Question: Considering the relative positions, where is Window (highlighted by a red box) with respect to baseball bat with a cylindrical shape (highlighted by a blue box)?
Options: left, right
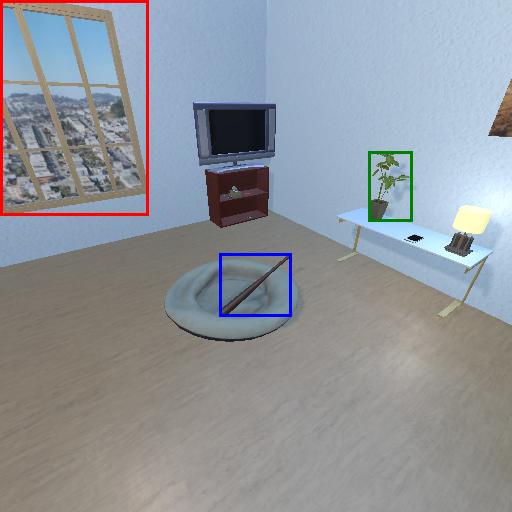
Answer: left